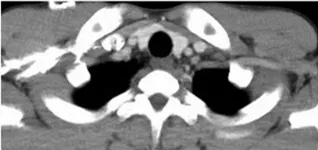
Images of computed tomography 1 month after surgery. Mediastinum (#108L, yellow arrow).
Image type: radiology (ct)